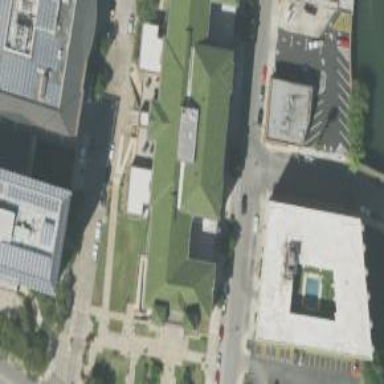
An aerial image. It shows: Civic building that serves as courthouse.